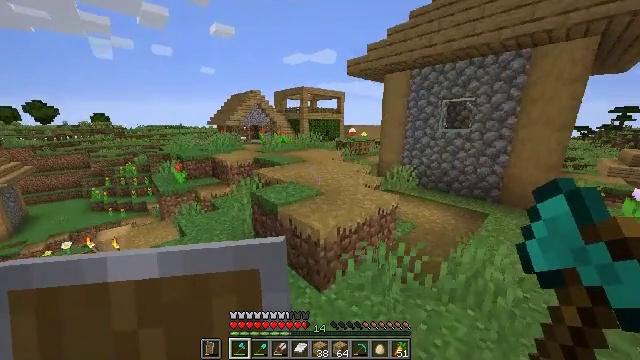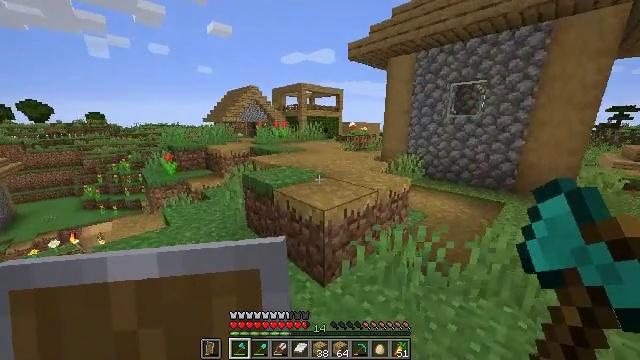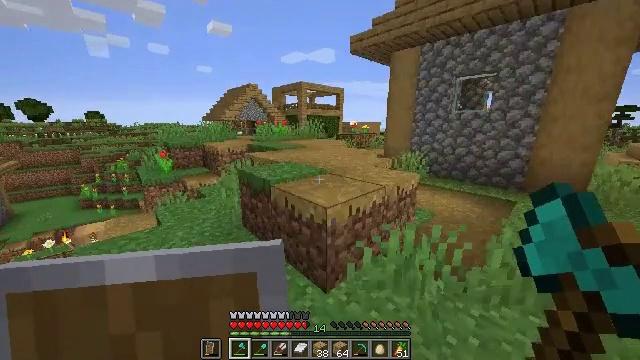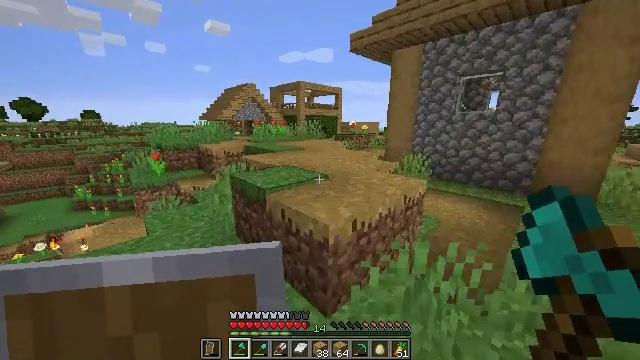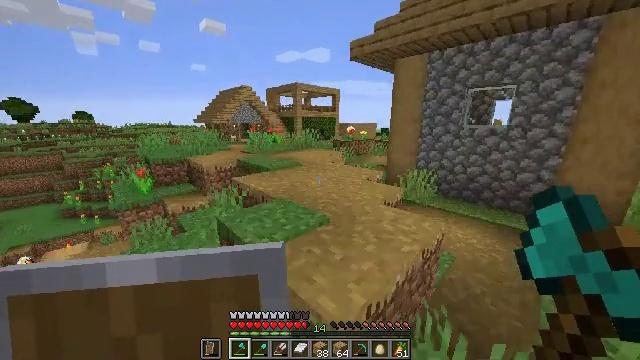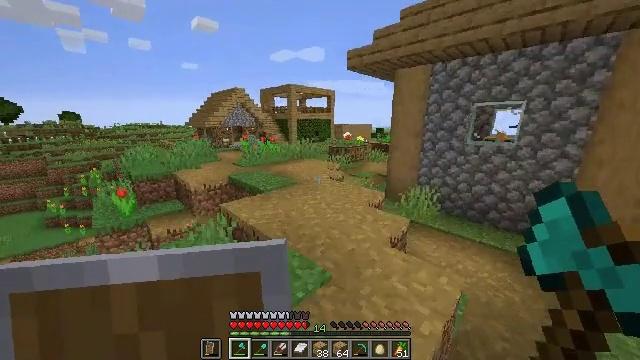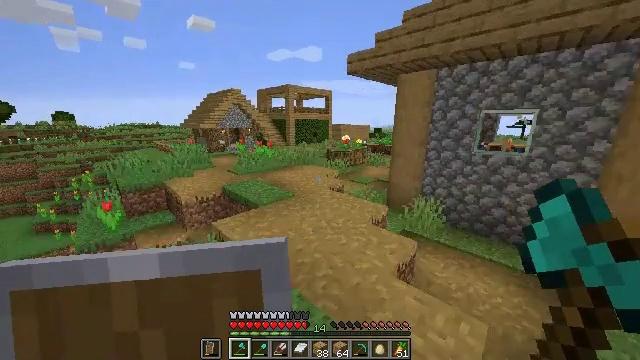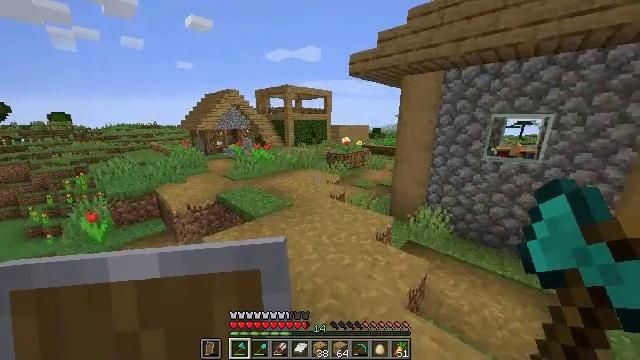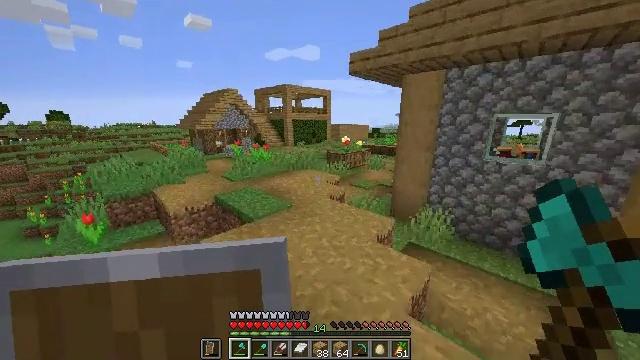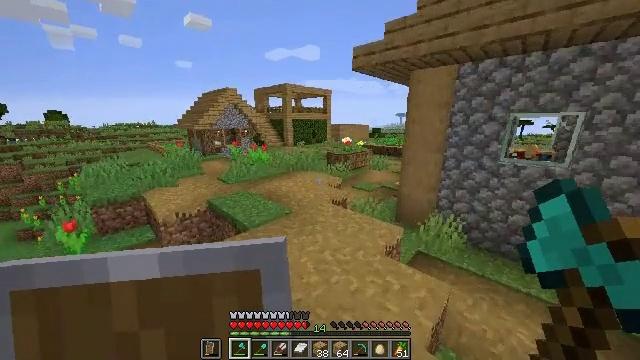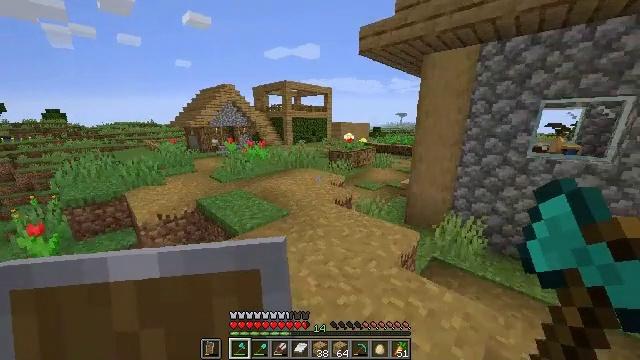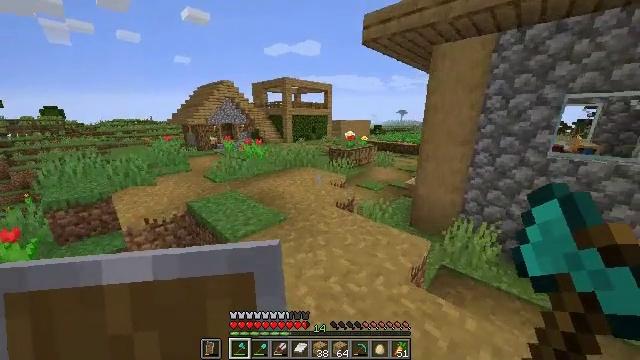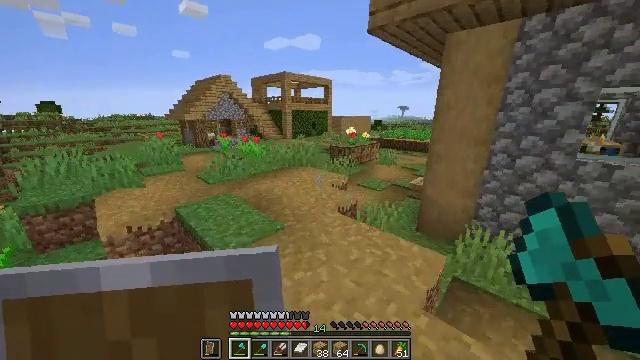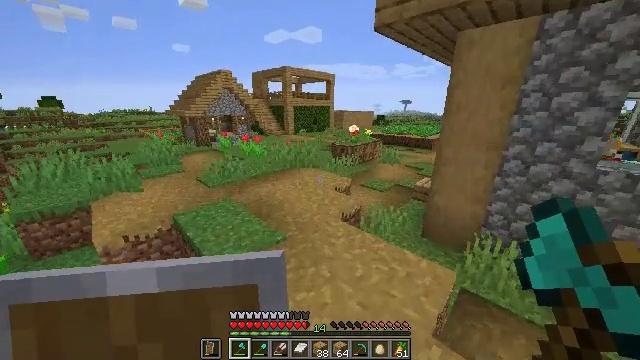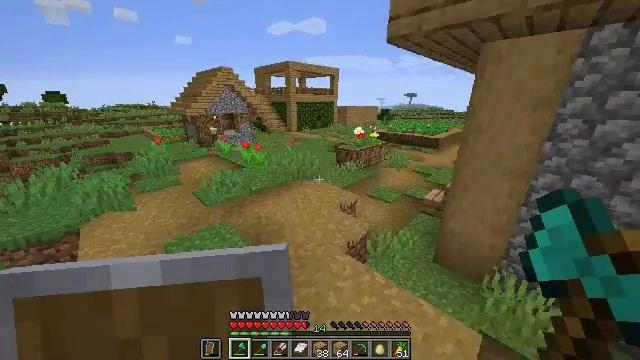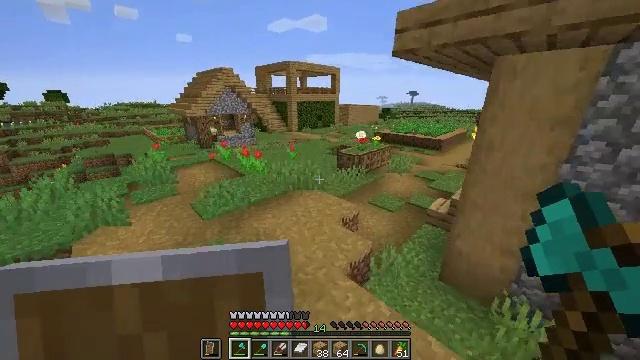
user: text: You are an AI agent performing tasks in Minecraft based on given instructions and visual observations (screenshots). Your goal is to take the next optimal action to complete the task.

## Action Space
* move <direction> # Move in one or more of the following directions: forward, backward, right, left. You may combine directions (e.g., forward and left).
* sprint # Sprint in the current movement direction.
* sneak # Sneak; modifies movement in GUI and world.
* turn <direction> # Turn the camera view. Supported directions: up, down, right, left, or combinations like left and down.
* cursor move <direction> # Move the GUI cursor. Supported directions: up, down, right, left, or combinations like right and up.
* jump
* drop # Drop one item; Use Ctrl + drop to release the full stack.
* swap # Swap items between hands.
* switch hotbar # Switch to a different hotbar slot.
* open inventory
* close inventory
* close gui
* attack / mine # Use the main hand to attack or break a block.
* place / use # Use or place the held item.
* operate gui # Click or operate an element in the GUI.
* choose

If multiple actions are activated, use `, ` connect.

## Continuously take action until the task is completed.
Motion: motion action
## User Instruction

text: Collect the lime bed for later use.
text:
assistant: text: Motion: move forward, sprint, jump
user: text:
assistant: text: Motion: move forward, sprint, jump
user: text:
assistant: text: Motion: move forward, sprint, jump
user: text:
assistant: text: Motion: move forward, sprint, jump
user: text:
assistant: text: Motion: move forward, sprint, turn right, jump
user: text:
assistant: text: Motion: move forward, sprint, jump
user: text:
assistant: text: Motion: move forward, sprint, jump
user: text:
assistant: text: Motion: move forward, sprint, jump
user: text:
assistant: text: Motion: move forward, sprint, jump
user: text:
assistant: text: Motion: move forward, sprint, jump
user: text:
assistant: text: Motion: move forward, sprint, jump
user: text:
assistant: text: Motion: move forward, sprint, jump
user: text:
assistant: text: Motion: move forward, sprint, turn down, jump
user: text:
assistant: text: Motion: move forward, sprint, turn down, jump
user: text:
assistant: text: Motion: move forward, sprint, jump
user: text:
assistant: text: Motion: move forward, sprint, jump
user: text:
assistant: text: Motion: move forward, sprint, jump
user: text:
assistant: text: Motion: move forward, sprint, jump
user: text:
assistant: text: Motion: move forward, sprint, turn left, jump
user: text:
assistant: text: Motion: move forward, sprint, jump
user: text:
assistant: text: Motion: move forward, sprint, turn left, jump
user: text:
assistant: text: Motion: move forward, sprint, turn left, jump
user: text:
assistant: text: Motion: move forward, sprint, jump
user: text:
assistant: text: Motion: move forward, sprint, turn left, jump
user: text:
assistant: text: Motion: move forward, sprint, jump
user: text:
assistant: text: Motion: move forward, sprint, jump
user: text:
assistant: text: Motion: move forward, sprint, jump
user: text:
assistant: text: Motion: move forward, sprint, jump
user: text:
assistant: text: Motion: move forward, sprint, jump
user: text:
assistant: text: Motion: move forward, sprint, jump